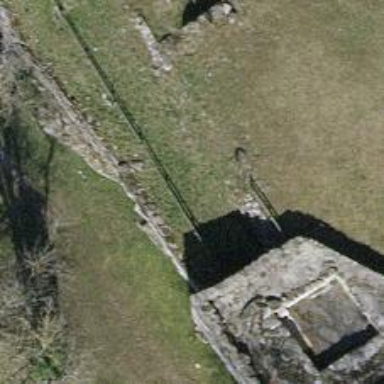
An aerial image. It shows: Castle with historical significance.